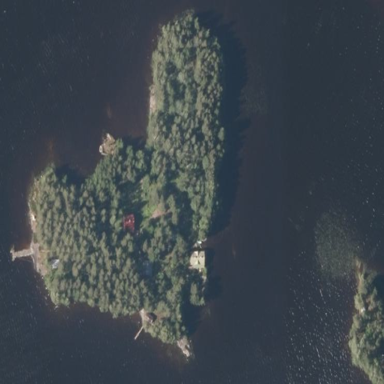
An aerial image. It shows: Image showing island.